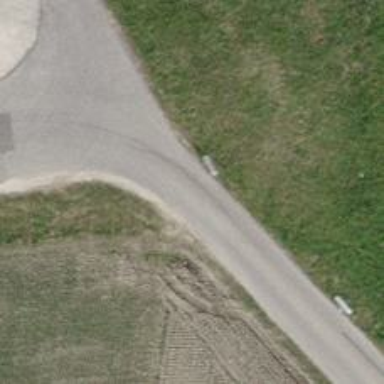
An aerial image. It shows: Residential road with gravel surface. The tracktype is grade2 and it is suitable for agricultural vehicles such as motorcars.